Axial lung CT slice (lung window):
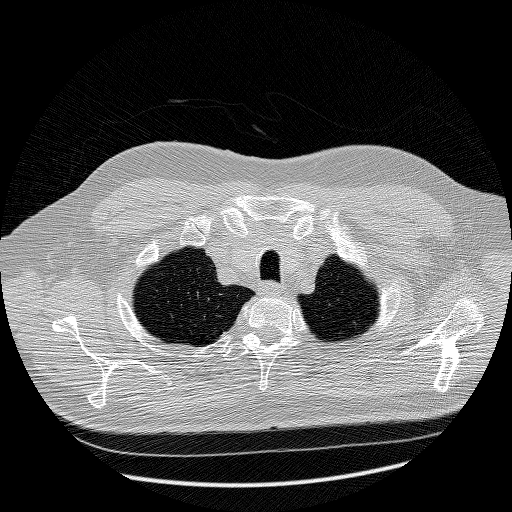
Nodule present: no